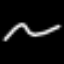
Label: squiggle